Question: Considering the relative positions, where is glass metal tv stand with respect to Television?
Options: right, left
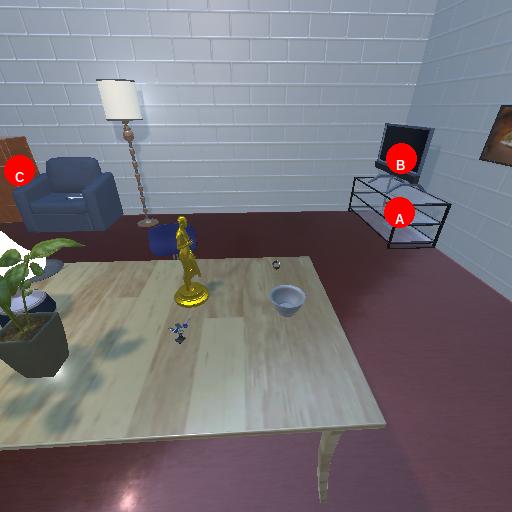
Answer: right